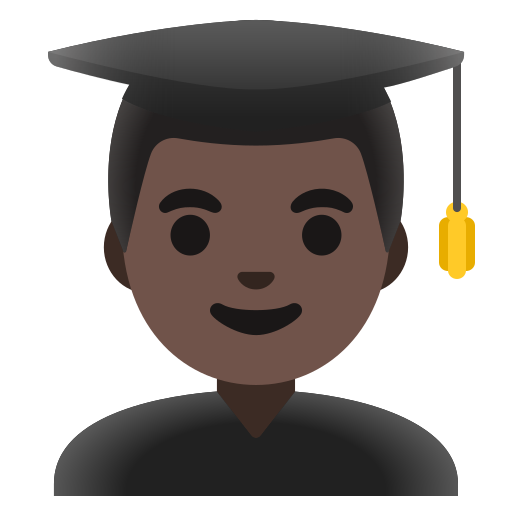
Emoji: 👨🏿‍🎓